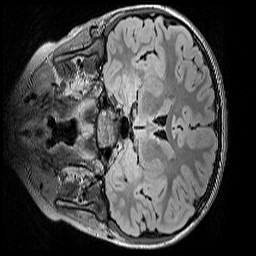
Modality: FLAIR
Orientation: coronal
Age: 9
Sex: male
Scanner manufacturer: siemens
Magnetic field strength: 3 T
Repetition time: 5 s
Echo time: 0.388 s